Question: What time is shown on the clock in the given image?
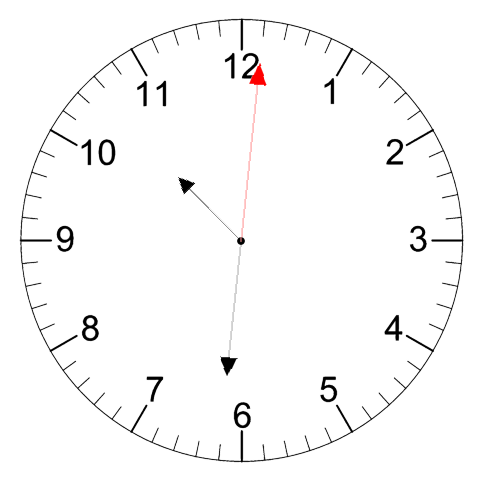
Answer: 10:31:01